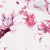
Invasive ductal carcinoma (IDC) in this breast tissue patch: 0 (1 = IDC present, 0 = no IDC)